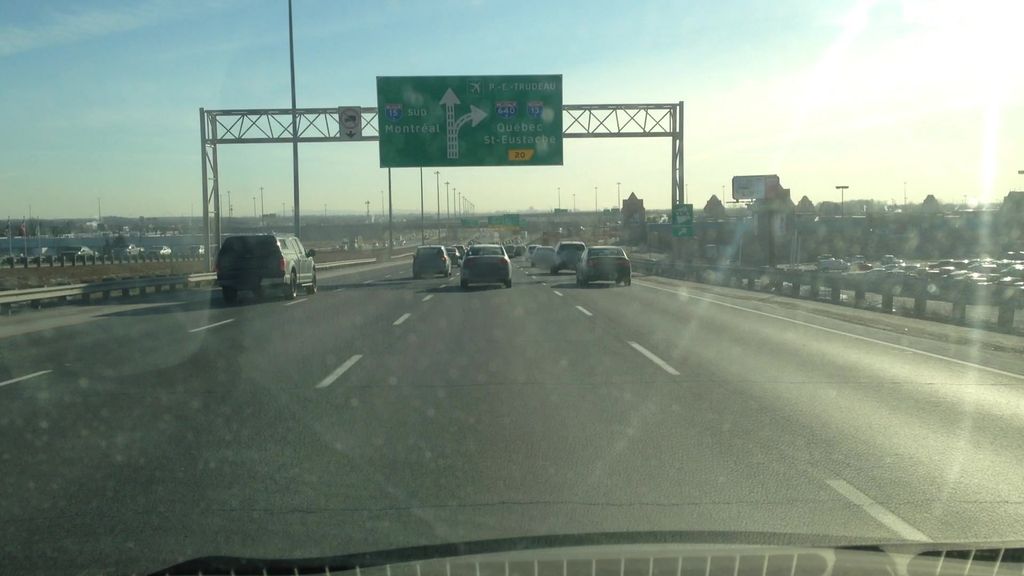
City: montreal